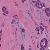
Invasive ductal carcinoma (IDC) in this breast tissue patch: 1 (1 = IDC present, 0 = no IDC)